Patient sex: M
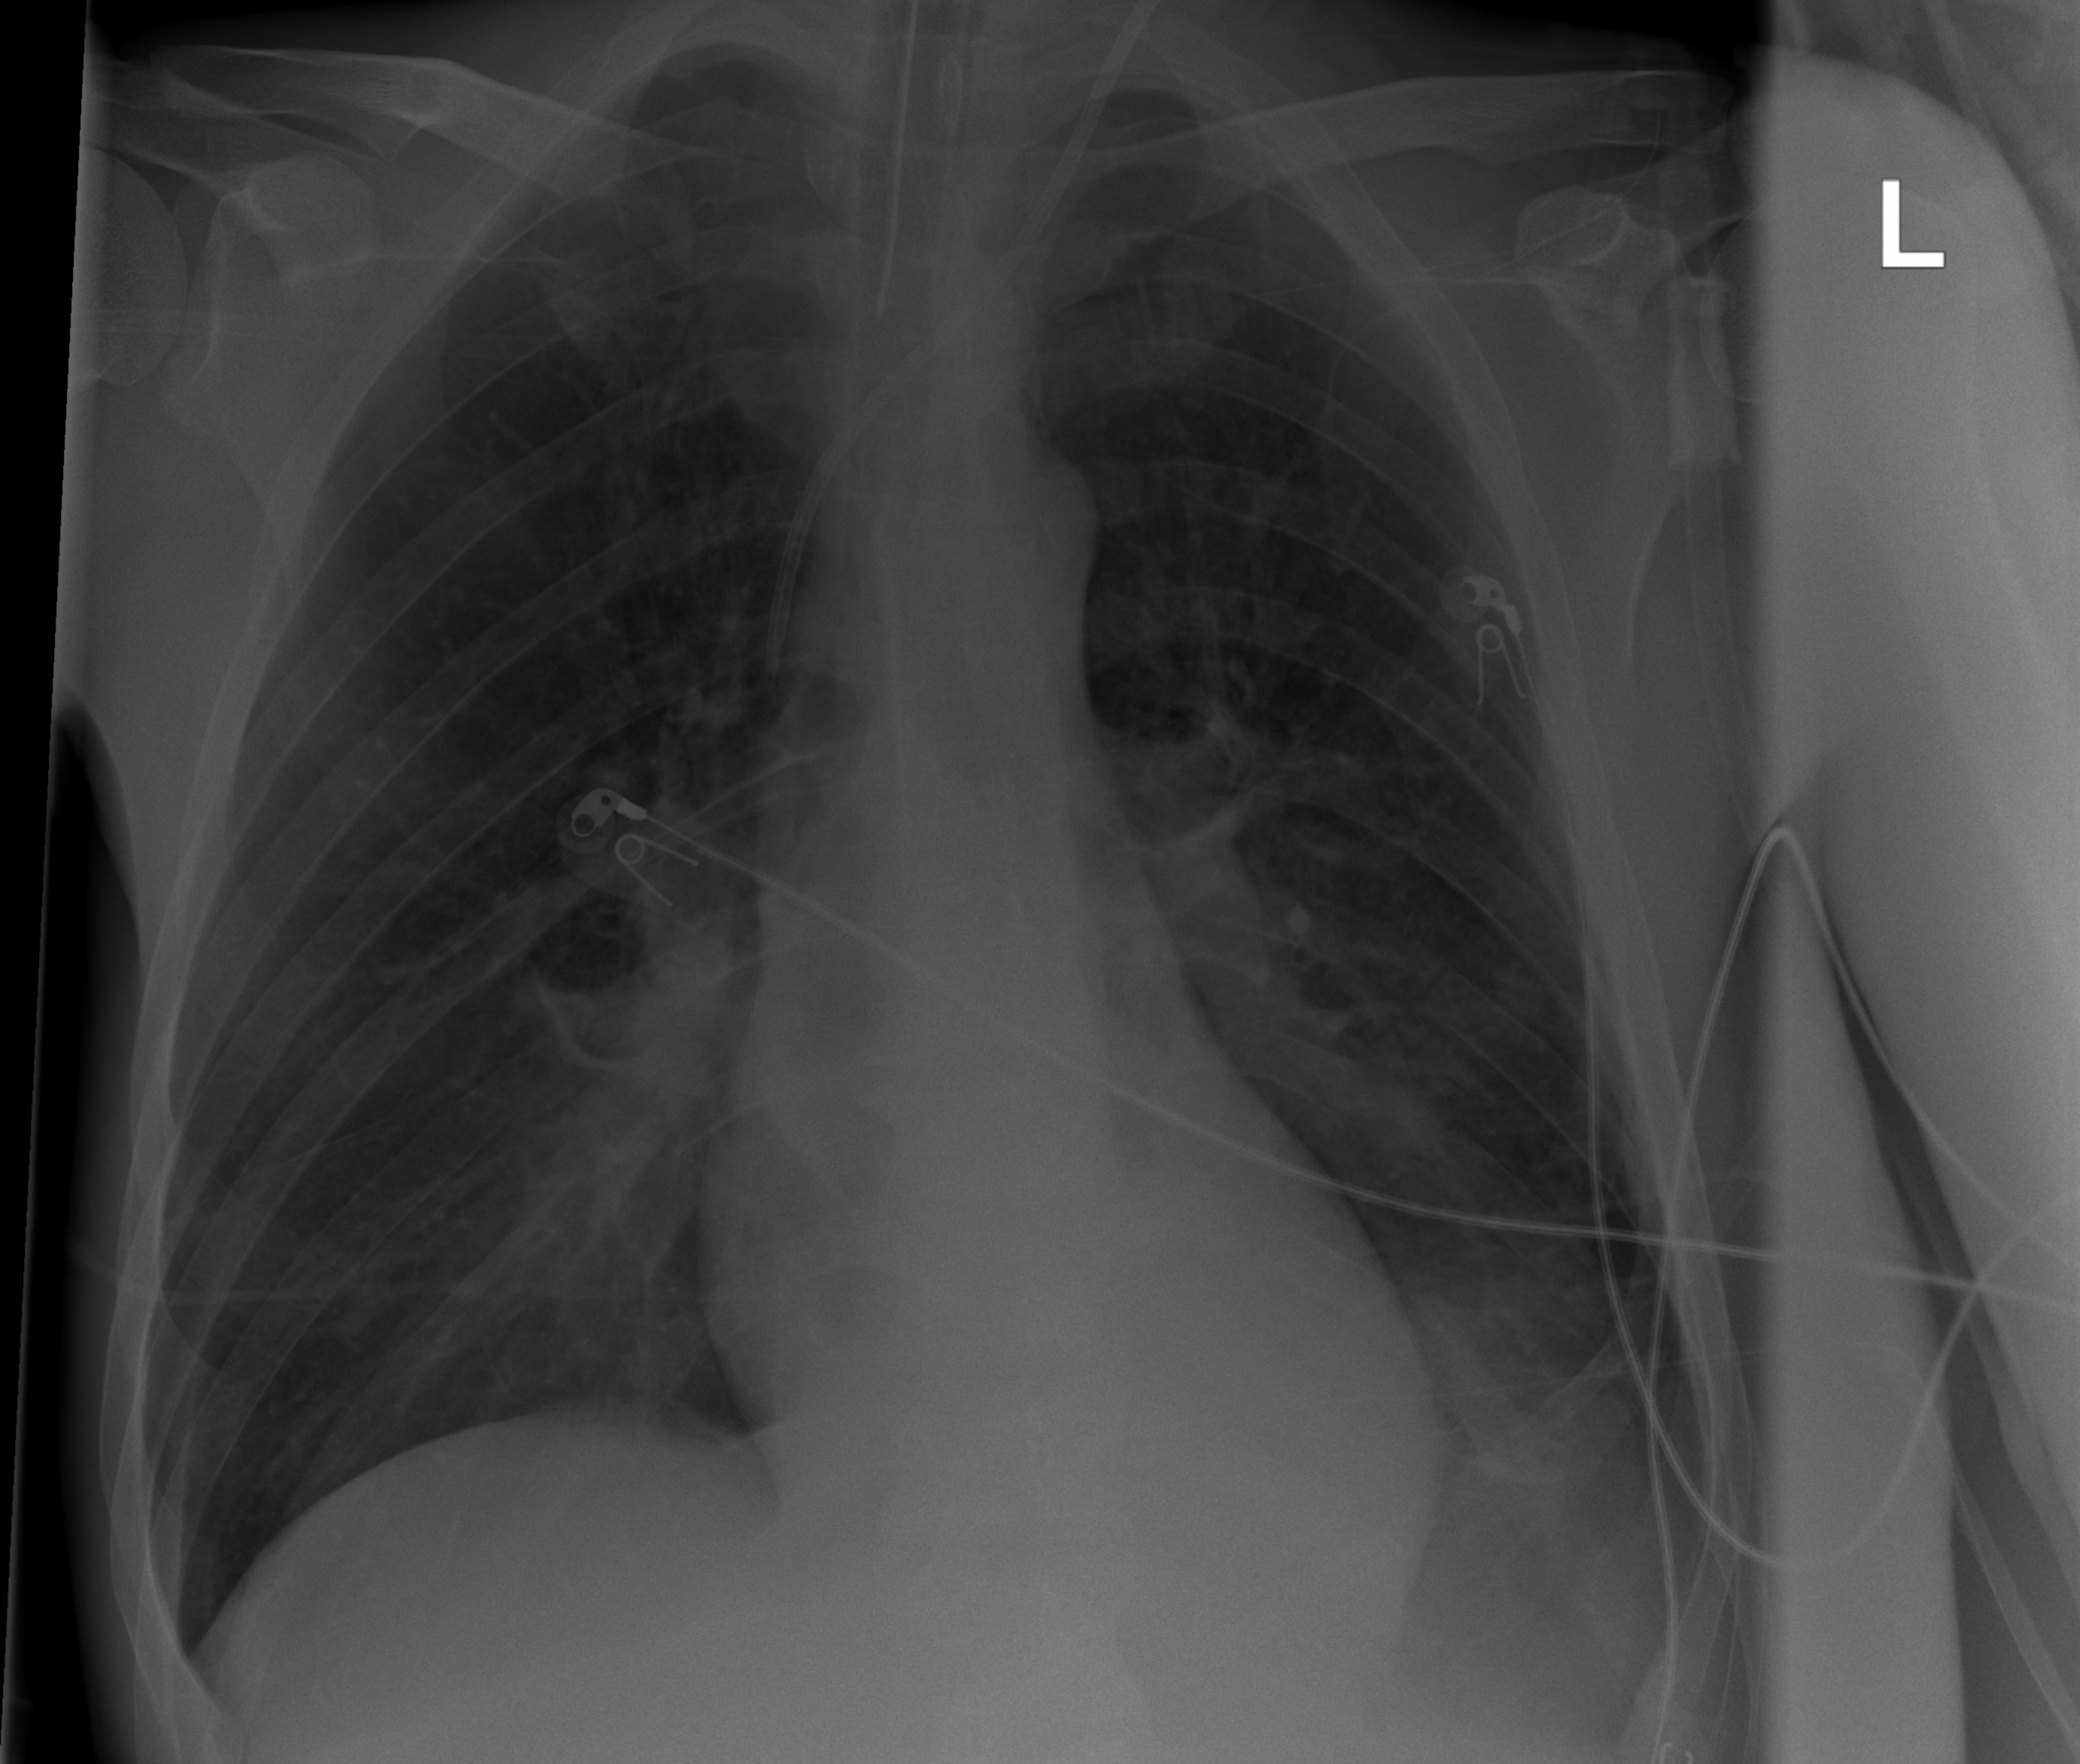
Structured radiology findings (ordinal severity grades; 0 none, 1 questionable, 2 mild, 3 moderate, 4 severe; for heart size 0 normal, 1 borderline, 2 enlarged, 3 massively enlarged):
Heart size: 0
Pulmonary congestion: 0
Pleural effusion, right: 0
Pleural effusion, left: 2
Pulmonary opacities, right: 2
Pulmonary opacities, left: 0
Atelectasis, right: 2
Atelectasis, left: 2